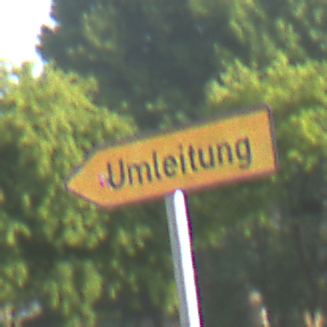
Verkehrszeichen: UmleitungswegweiserLinksweisend
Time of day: SunriseSunset
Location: Outdoor (Suburban)
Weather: PartlyCloudy
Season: NotSpecified
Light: Natural